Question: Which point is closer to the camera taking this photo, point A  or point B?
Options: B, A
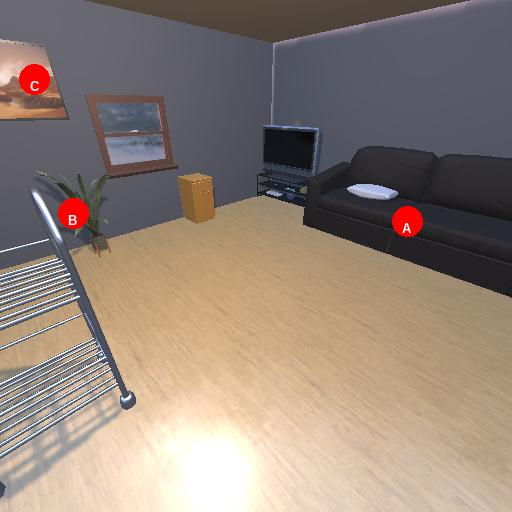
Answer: B